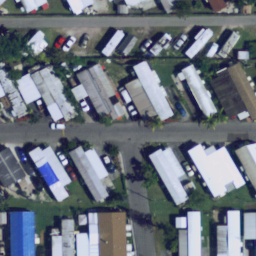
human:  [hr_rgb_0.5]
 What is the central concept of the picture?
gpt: mobile home park